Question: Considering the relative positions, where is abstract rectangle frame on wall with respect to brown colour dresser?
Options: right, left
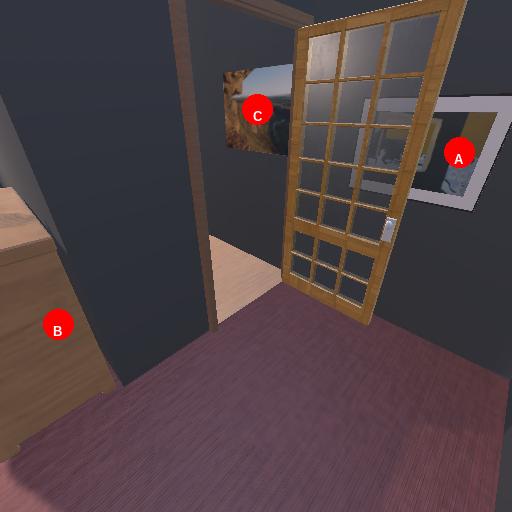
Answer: right